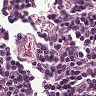
Metastatic tissue present: no